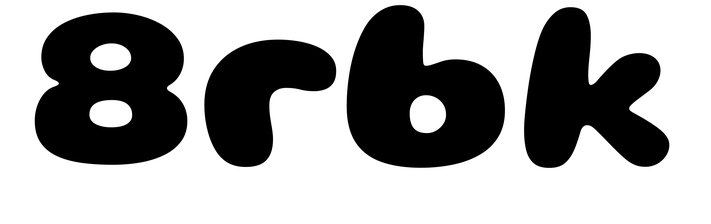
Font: Gluten_ExtraBold